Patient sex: M
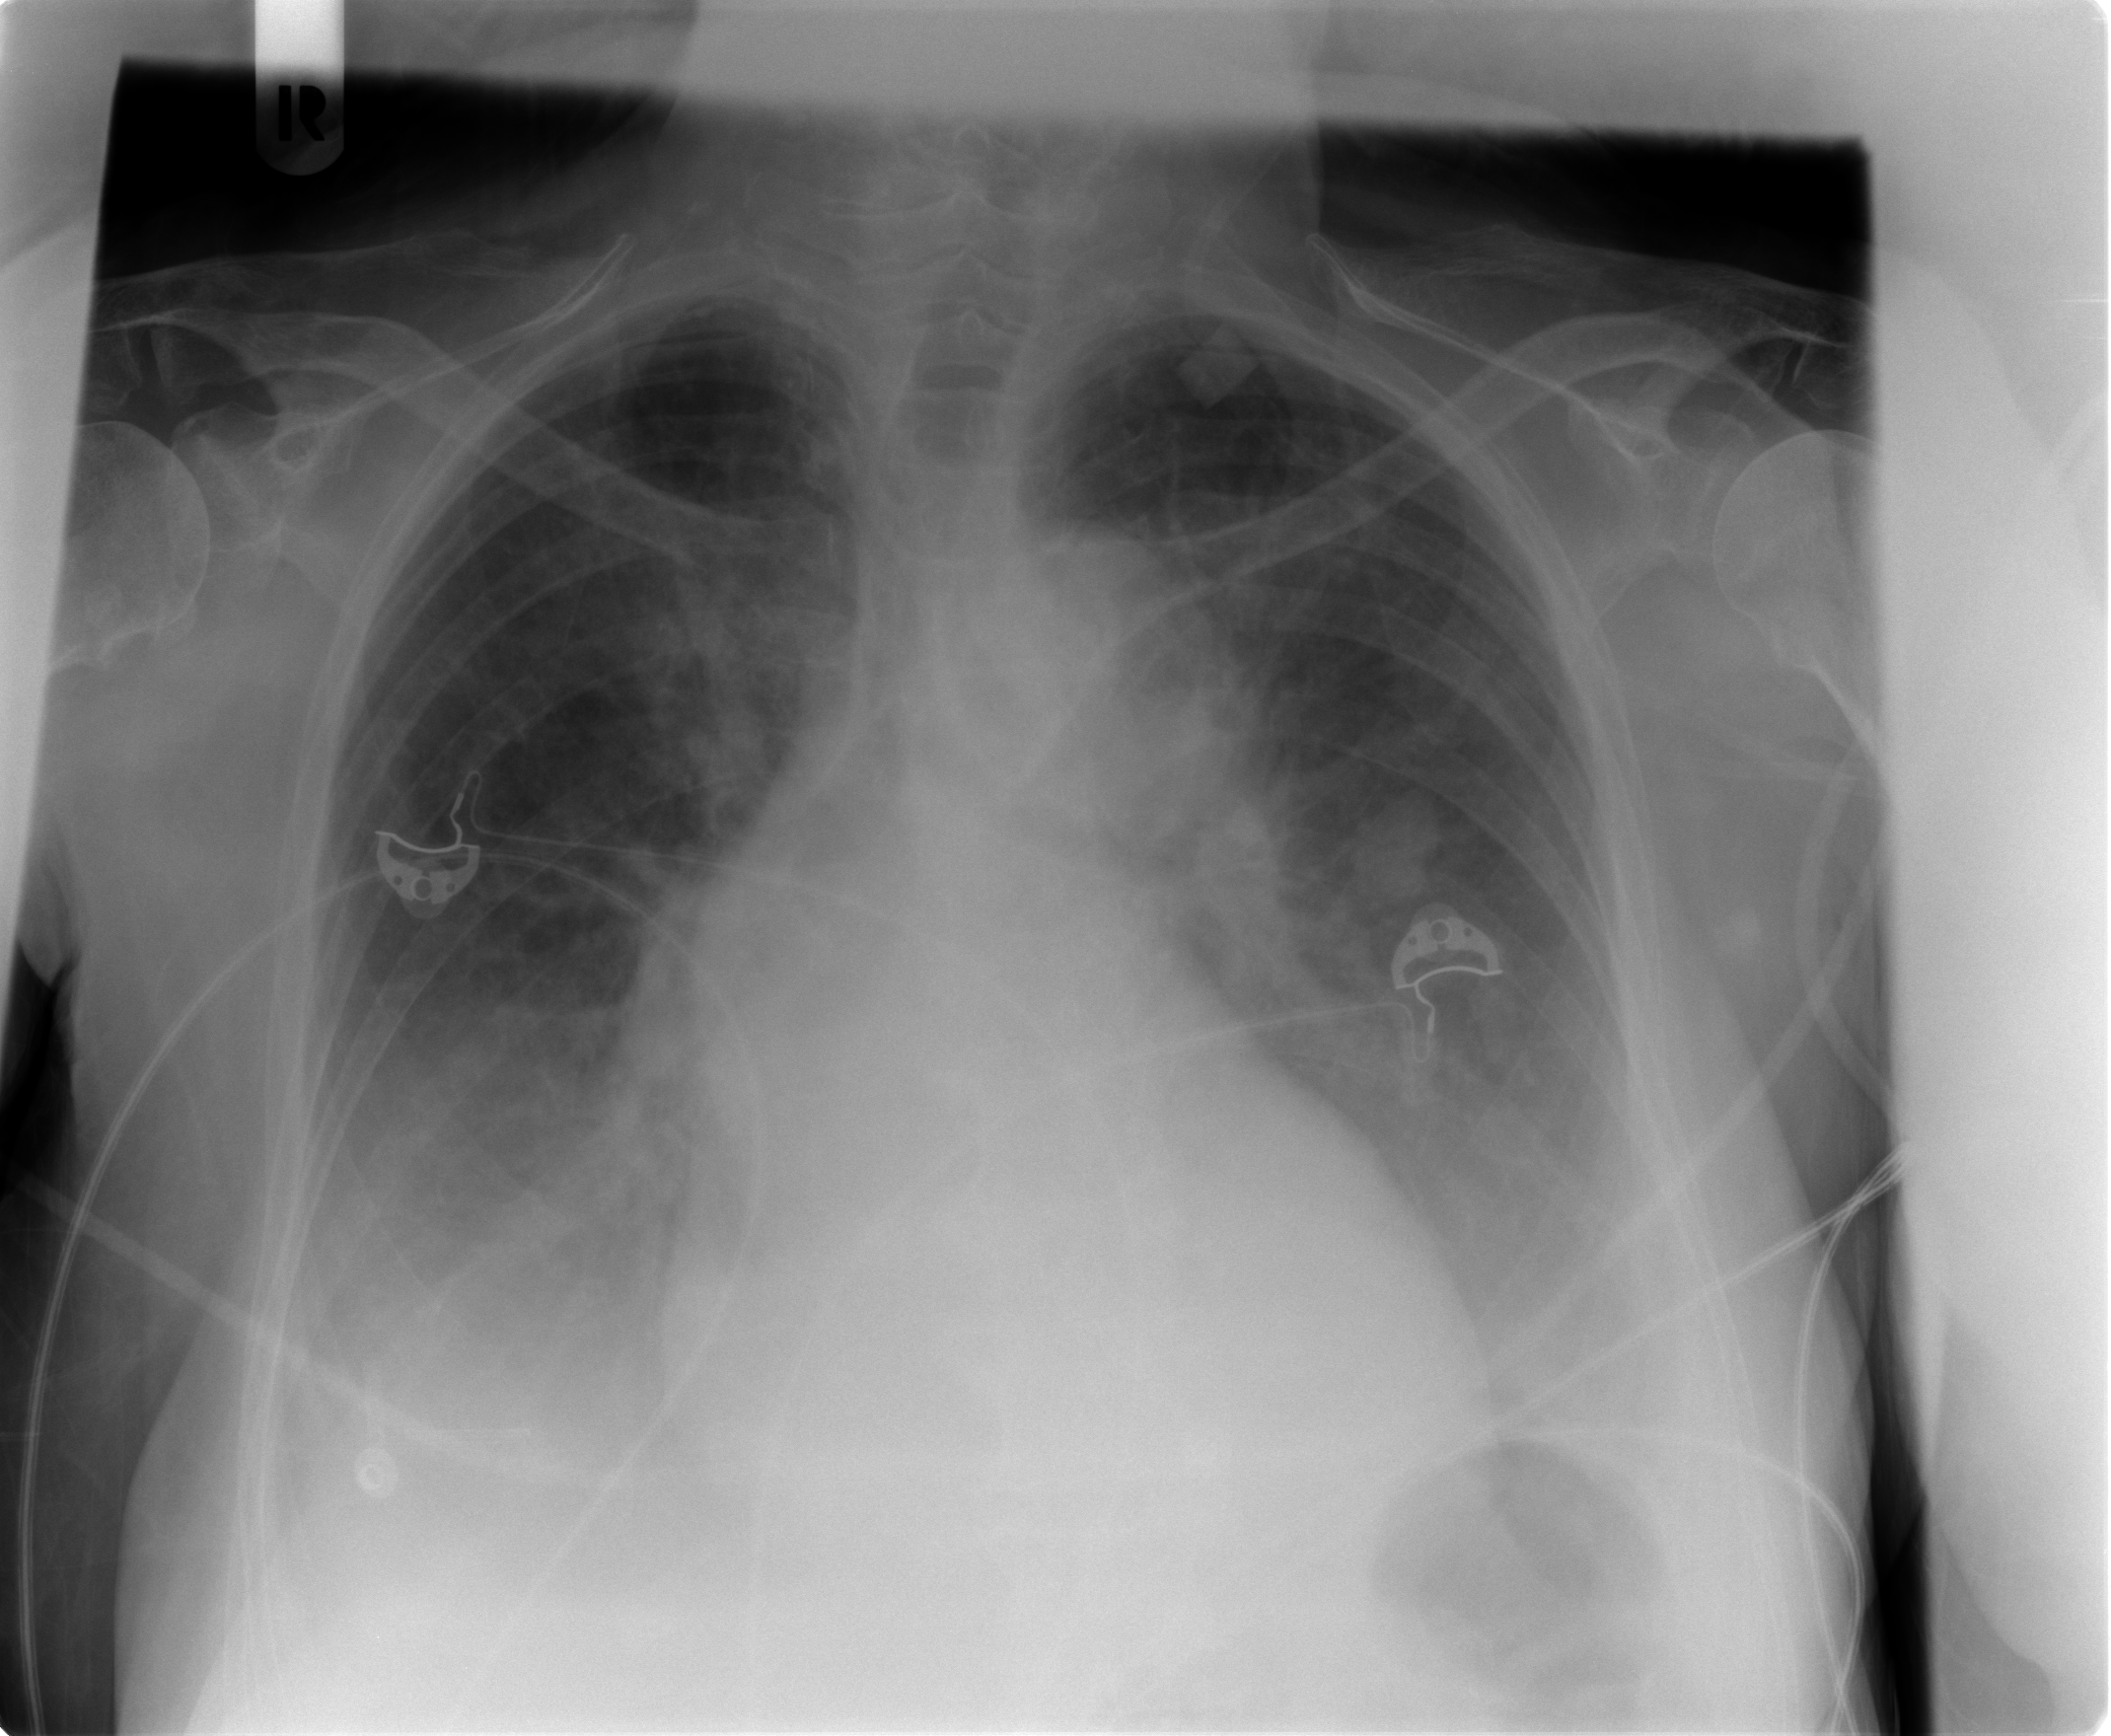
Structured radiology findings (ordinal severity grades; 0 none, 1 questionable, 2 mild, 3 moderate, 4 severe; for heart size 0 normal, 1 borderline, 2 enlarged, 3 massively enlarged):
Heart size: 2
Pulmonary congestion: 2
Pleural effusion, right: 2
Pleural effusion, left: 2
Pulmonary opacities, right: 1
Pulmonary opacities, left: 1
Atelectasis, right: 2
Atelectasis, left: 2